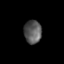
Tissue: lung
Cell type: Myeloid cells
Senescence score: 0.193
Nuclear area (px): 399
Mean DAPI intensity: 88.759